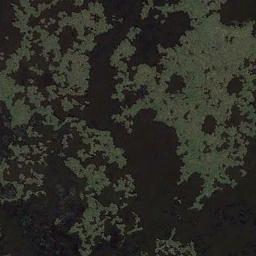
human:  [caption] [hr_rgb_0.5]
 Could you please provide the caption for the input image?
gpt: About two-fifths of this wetland is water .

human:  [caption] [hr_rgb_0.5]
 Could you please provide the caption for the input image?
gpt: Many waters of different sizes and shapes are surrounded by wetlands .

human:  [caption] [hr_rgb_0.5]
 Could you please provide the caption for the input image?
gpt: The river surface in a wetland is covered with green trivial plants .

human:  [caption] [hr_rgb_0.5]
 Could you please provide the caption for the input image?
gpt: The wetland consists green plants and water .

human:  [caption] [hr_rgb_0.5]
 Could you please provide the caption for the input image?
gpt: There are many water areas and some green areas on the wetland .